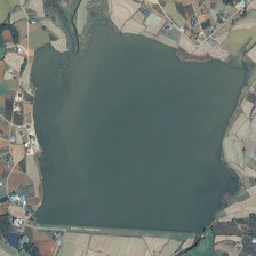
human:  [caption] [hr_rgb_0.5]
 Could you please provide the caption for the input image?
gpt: There are lots of fields around the swimming pool.

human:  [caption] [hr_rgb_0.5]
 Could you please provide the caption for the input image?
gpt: There are many fields around the swimming pool.

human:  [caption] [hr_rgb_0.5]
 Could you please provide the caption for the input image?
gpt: a lot of fields around a pool.

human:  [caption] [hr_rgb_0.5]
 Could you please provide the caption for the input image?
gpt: Many fields around the pool.

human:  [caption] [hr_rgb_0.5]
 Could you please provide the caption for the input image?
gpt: Many fields To the REDOR of a swimming pool.